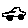
Label: car